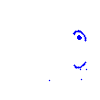
Particle: proton